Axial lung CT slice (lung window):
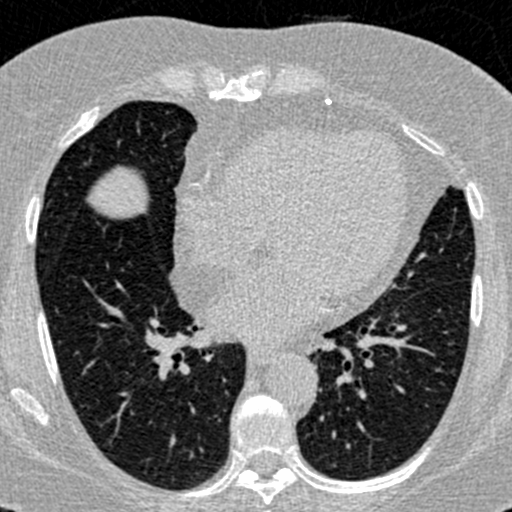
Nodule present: no